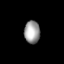
Tissue: lung
Cell type: Myeloid cells
Senescence score: 0.6237
Nuclear area (px): 352
Mean DAPI intensity: 155.281